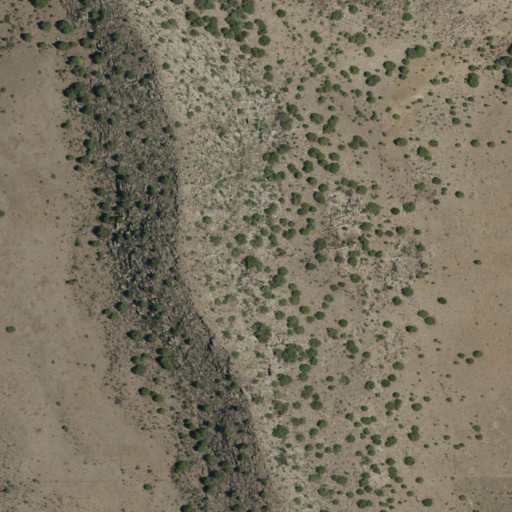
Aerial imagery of mountain in New Mexico named Point of Rocks Mesa containing shrub, evergreen forest, and grassland